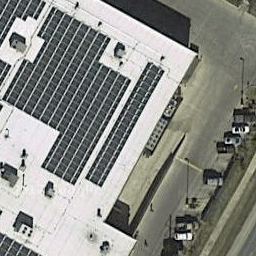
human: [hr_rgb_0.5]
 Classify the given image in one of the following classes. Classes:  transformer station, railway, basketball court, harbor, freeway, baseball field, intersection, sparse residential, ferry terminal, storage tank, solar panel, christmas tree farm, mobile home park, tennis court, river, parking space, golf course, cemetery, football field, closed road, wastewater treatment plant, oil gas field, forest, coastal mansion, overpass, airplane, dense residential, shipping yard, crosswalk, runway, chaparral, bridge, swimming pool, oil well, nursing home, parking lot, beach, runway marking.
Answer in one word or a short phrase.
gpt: solar panel